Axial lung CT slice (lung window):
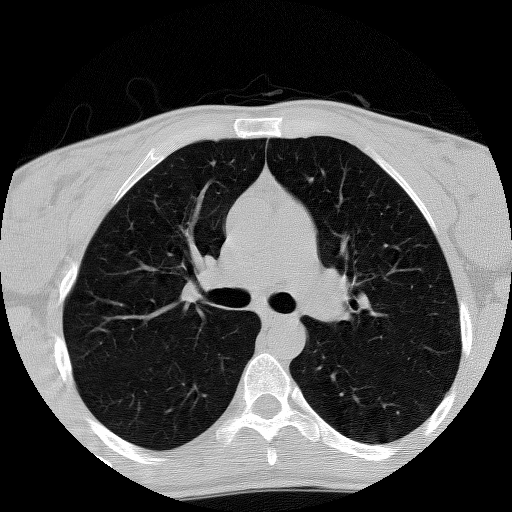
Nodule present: no